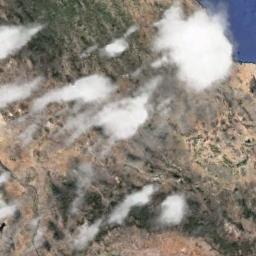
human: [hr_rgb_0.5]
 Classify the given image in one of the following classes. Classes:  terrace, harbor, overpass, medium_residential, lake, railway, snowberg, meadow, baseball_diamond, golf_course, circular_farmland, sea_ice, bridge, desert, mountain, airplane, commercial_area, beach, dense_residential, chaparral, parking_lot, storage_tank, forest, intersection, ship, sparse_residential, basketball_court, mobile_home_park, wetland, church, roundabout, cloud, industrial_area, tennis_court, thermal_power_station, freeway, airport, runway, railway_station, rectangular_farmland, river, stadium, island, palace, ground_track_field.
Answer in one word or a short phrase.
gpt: cloud